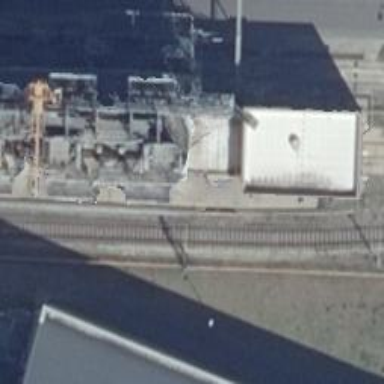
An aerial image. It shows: Rail yard with electrified contact lines for railway operations.